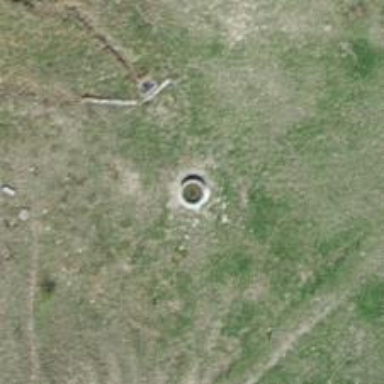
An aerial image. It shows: Water well constructed by humans.